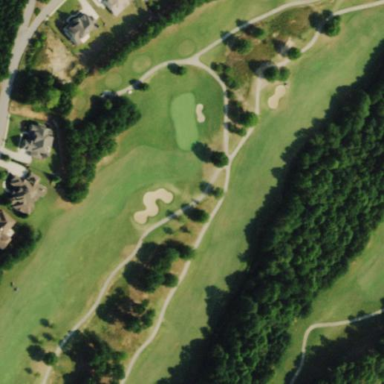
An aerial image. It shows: Scenic golf fairway.